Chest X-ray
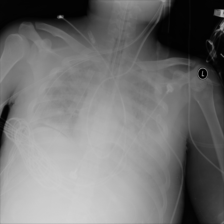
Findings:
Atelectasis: negative
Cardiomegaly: negative
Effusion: negative
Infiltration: negative
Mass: negative
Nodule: negative
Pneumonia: negative
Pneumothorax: positive
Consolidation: negative
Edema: negative
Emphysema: negative
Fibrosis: negative
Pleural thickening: negative
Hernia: negative